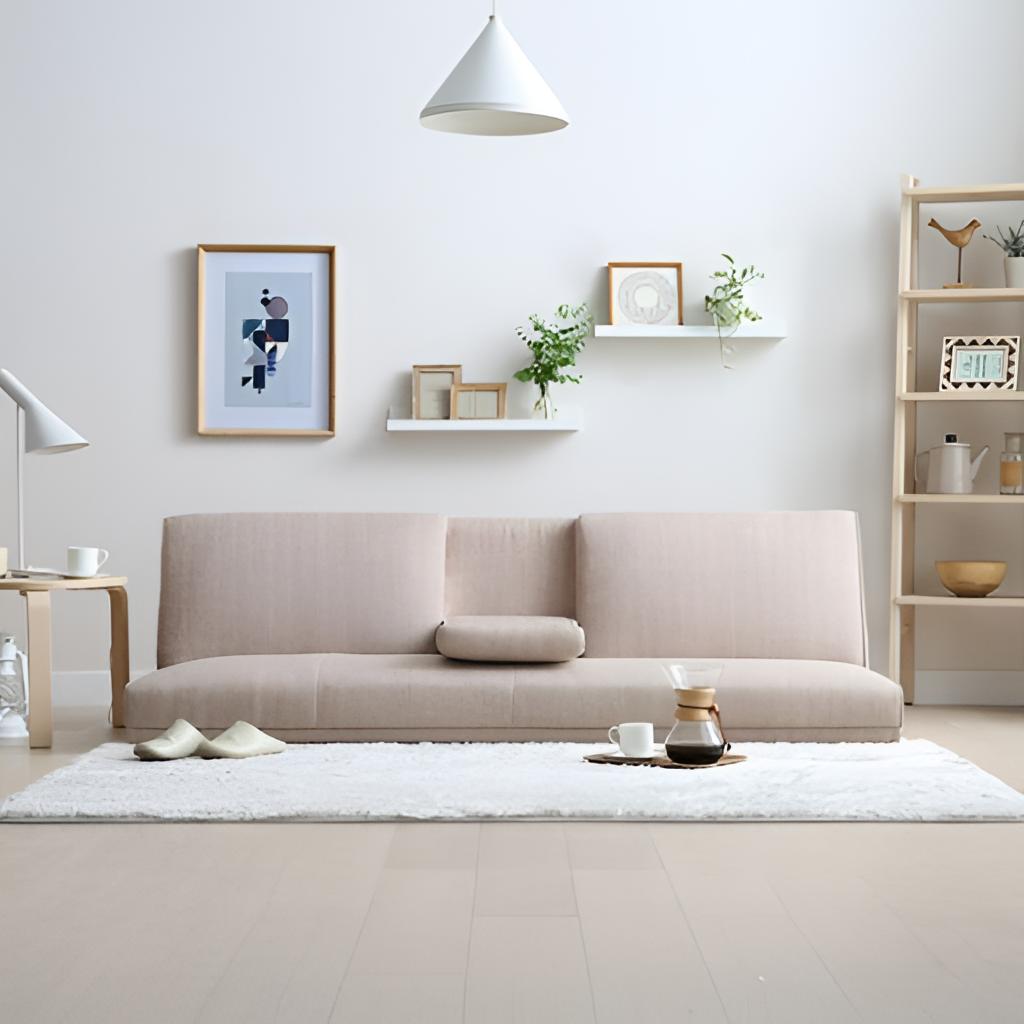
living room, fabric sofa, minimalist, wood flooring, with plank pattern, white paint wallpaper, with solid pattern